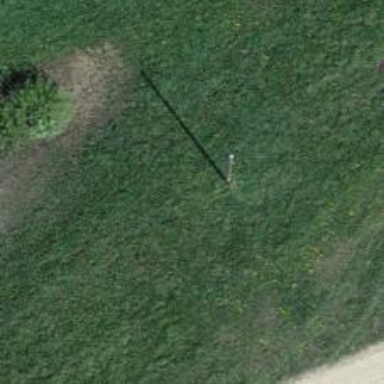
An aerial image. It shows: Power pole.